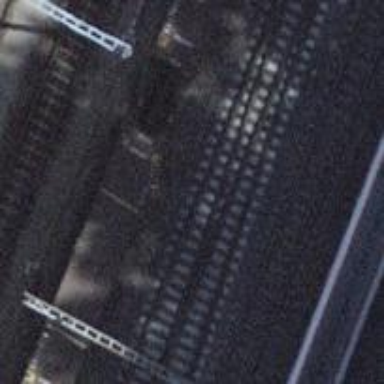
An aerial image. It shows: Rail siding with electrified tracks using contact line.